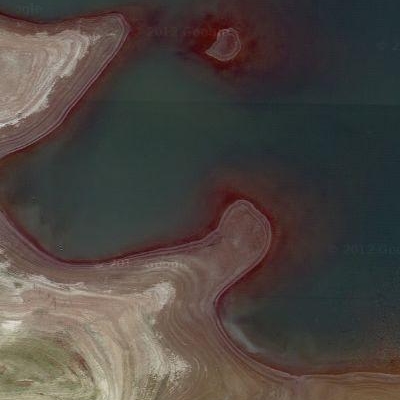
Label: RiverLake